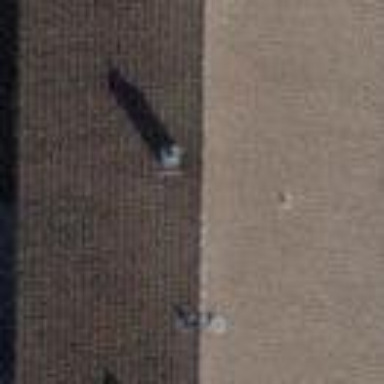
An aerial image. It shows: Building with tile roof.